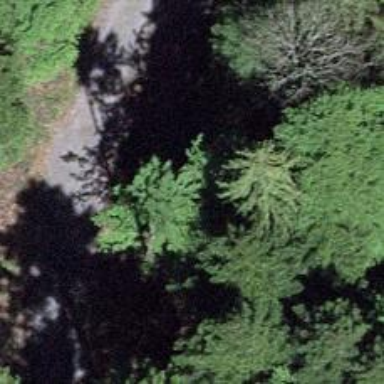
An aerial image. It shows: Culvert tunnel.